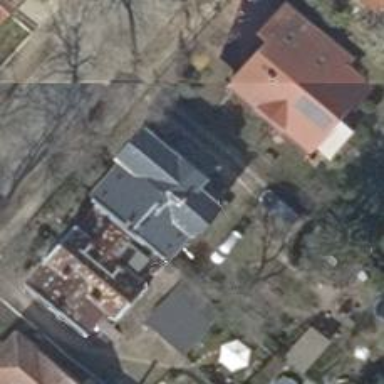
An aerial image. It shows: Building with gabled roof made of red roof tiles.